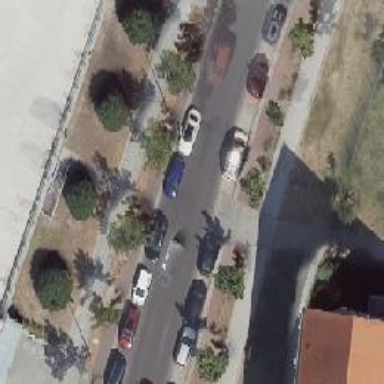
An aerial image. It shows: Residential road with asphalt surface. There are sidewalks on both sides and street side parking available.